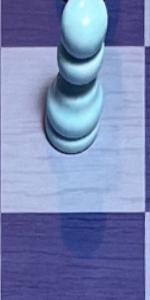
Label: Empty